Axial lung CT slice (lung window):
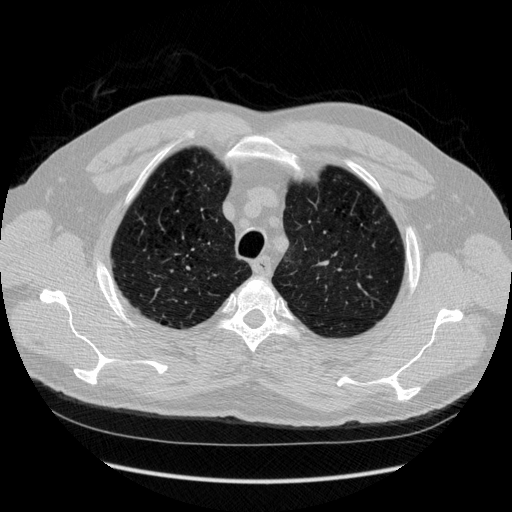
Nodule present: no